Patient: sex F, age 59
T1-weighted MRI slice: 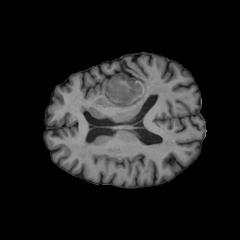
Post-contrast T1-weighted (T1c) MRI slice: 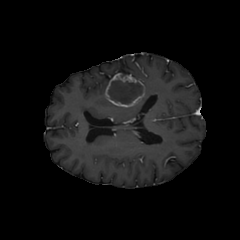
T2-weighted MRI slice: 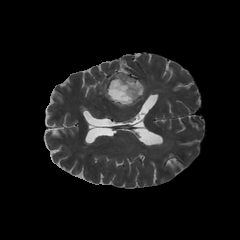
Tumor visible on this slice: yes
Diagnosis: Glioblastoma, IDH-wildtype
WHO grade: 4